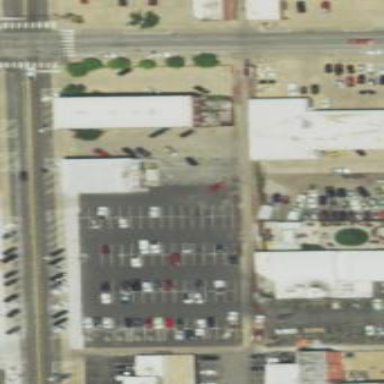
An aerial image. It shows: Commercial area.